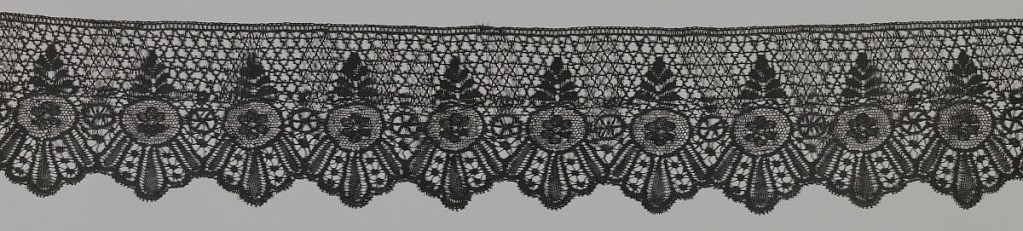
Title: Edge
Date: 19th century
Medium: silk Technique: bobbin lace
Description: Black silk